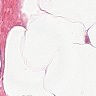
Metastatic tissue present: no